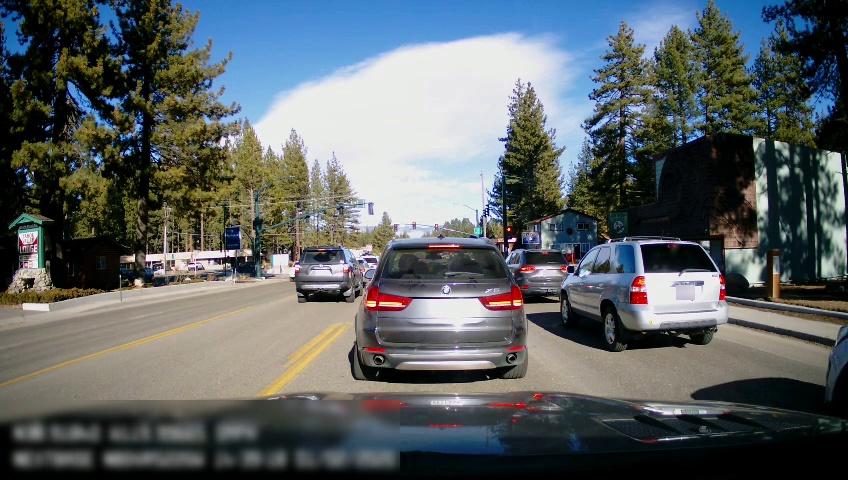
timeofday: Day
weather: Sunny
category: Drivable Space
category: Vehicles | SUV
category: Vehicles | SUV
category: Vehicles | Car
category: Vehicles | SUV
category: Vehicles | SUV
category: Vehicles | SUV
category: Vehicles | SUV
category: Vehicles | Car
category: Vehicles | SUV
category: Lanes | Opposite Lane
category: Lanes | Current Lane
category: Traffic | Lights
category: Traffic | Signs
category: Traffic | Lights
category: Traffic | Lights
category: Traffic | Lights